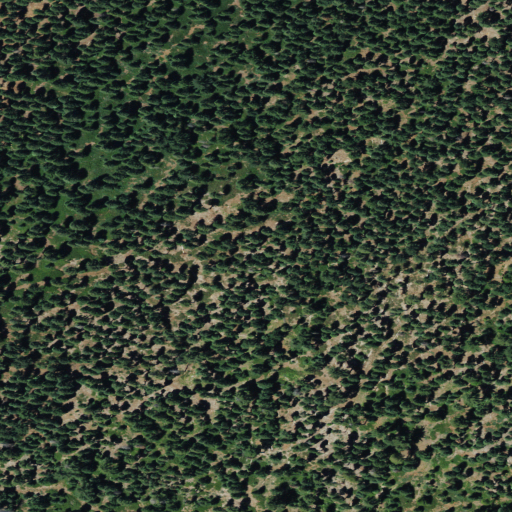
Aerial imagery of mountain in California named Onion Summit containing evergreen forest and open development